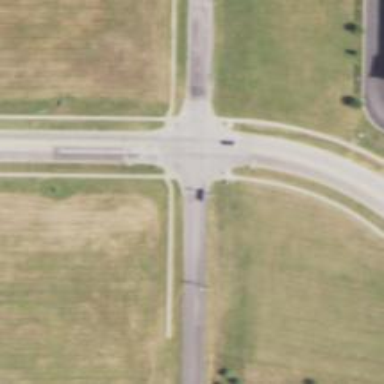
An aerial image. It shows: Asphalt footway with uncontrolled crossing marked with lines.